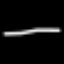
Label: line